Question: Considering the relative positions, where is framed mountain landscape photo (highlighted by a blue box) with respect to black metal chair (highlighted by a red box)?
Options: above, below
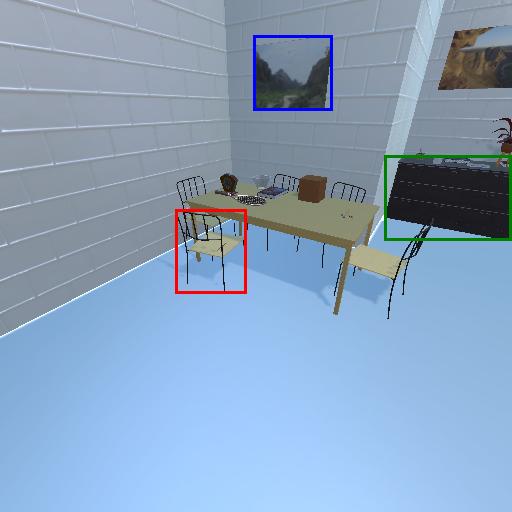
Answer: above